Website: macys
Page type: customer-info-address
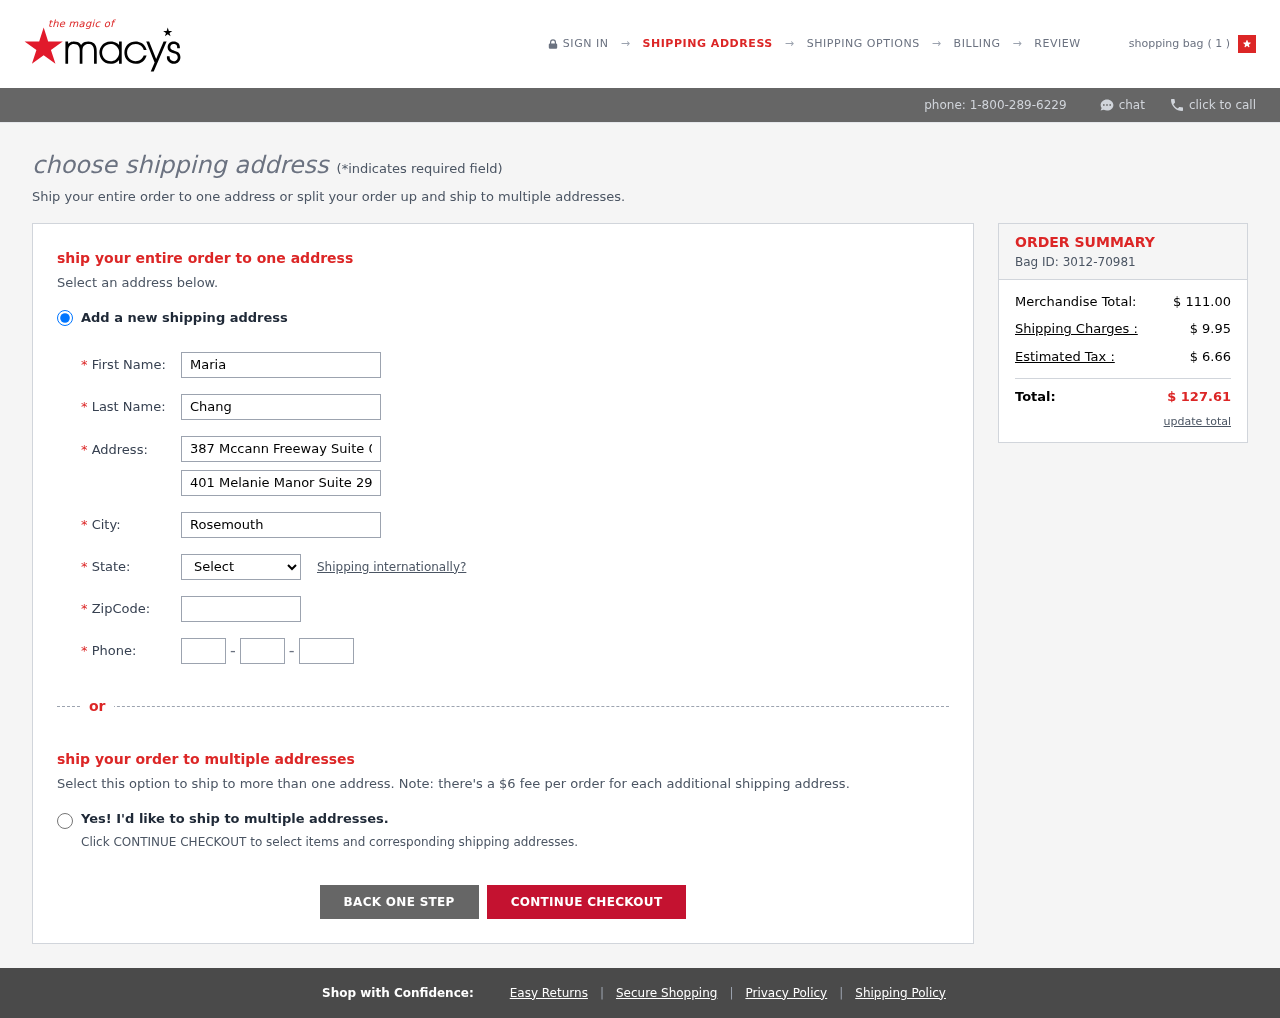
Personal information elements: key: PII_CITY
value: Rosemouth
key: PII_FIRSTNAME
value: Maria
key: PII_LASTNAME
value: Chang
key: PII_PHONE_AREA
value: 276
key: PII_PHONE_PREFIX
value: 844
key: PII_PHONE_SUFFIX
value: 9333
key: PII_POSTCODE
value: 72185
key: PII_STATE_ABBR
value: MN
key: PII_STREET
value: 387 Mccann Freeway Suite 037
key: PII_STREET2
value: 401 Melanie Manor Suite 297
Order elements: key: ORDER_NUM_ITEMS
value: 1
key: ORDER_ID
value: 3012-70981
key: ORDER_SUBTOTAL
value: $ 111.00
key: ORDER_SHIPPING_COST
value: $ 9.95
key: ORDER_TAX
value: $ 6.66
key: ORDER_TOTAL
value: $ 127.61